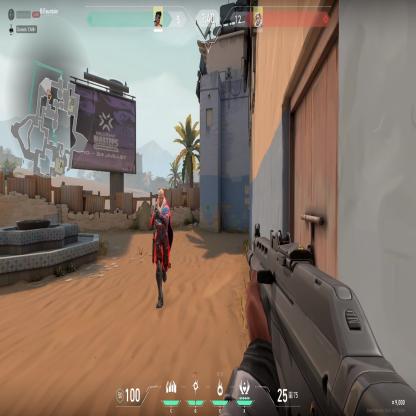
Label: enemy